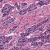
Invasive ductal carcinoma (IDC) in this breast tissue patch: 1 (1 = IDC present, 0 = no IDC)